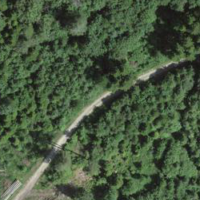
EUNIS habitat code: 44
Species observed at this site:
Tussilago farfara